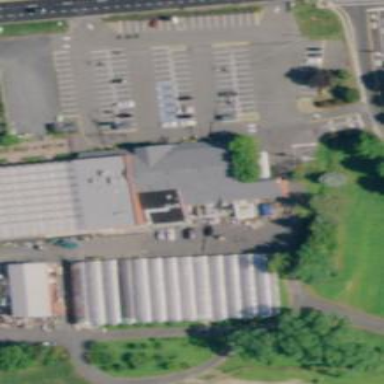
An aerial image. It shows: Supermarket.